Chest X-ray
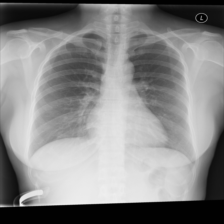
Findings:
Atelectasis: negative
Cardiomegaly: negative
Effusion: negative
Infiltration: negative
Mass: negative
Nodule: negative
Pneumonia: negative
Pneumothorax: negative
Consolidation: negative
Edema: negative
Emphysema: negative
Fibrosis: negative
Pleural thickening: negative
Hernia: negative